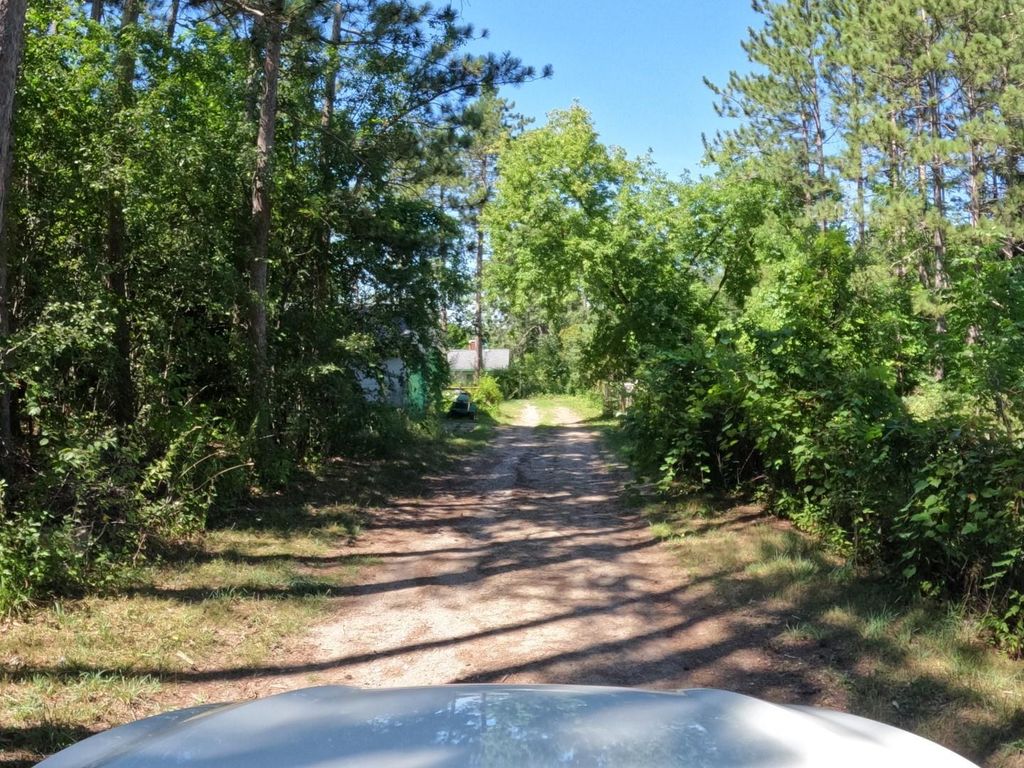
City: kitchener-waterloo